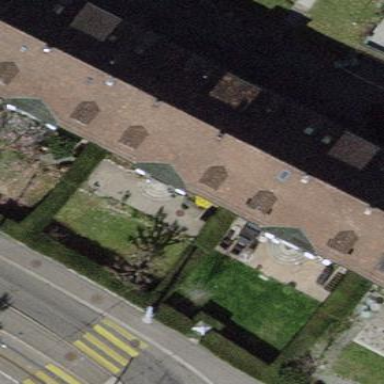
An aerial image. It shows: Terrace building with gabled roof.